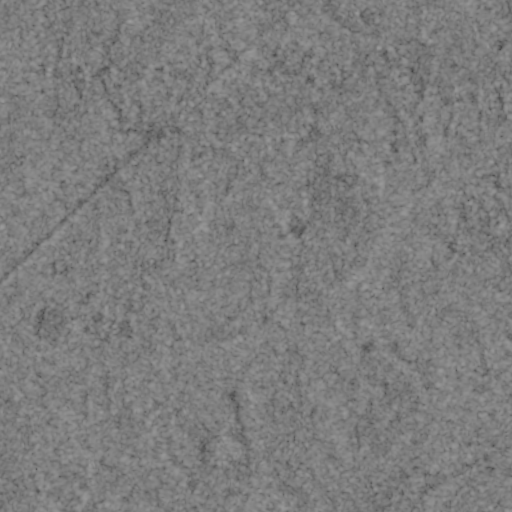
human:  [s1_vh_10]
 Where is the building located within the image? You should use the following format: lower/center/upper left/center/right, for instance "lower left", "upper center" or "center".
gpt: The building is located in the upper left of the image.
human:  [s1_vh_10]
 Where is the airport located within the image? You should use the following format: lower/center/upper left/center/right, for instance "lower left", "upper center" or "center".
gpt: There is no airport in the image.

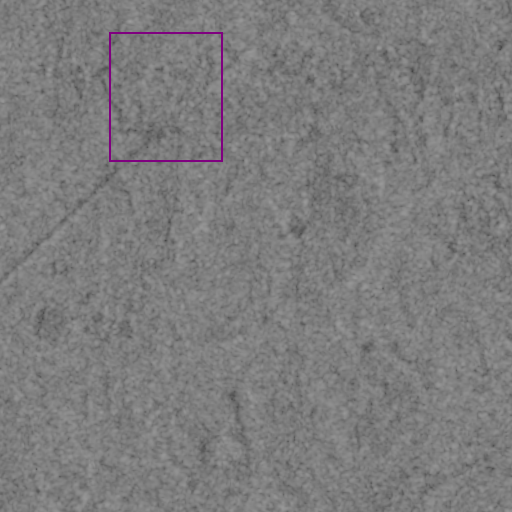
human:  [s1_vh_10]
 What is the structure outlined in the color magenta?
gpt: There is no magenta outline.
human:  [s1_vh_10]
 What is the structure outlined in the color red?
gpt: There is no structure outlined in red.